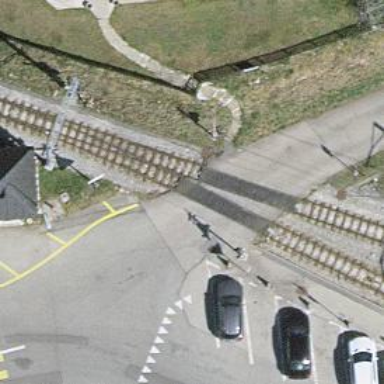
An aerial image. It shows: Narrow-gauge railway track with 1 electrified contact line.